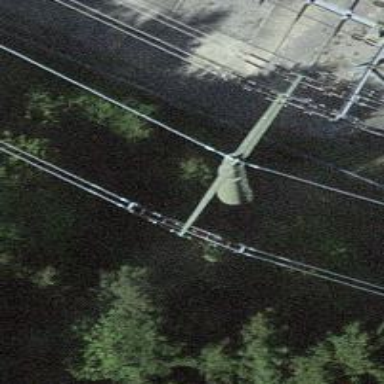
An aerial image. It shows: Power line with three cables.